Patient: sex M, age 31
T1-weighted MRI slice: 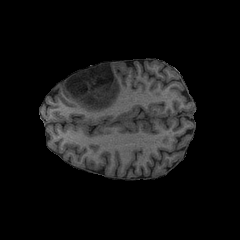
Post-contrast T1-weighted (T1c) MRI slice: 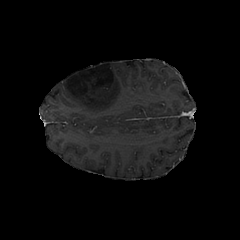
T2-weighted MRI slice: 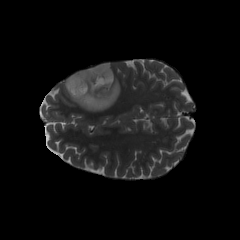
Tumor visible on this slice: yes
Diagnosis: Astrocytoma, IDH-mutant
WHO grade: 2